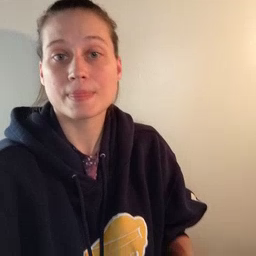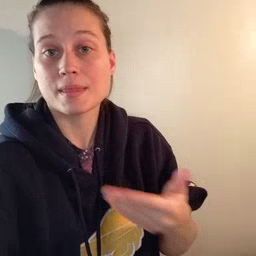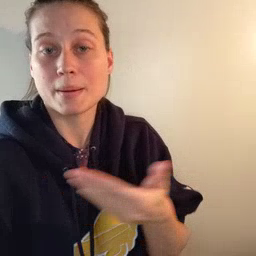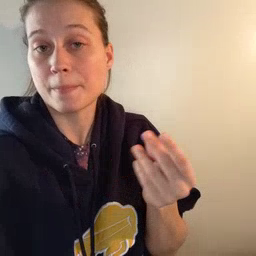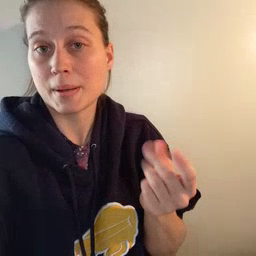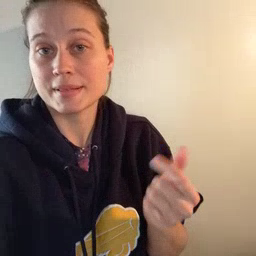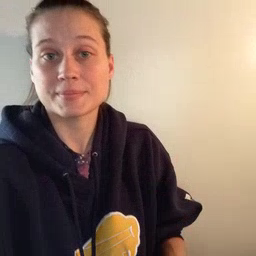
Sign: puppy